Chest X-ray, PA view. Patient: 80 years old, sex M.
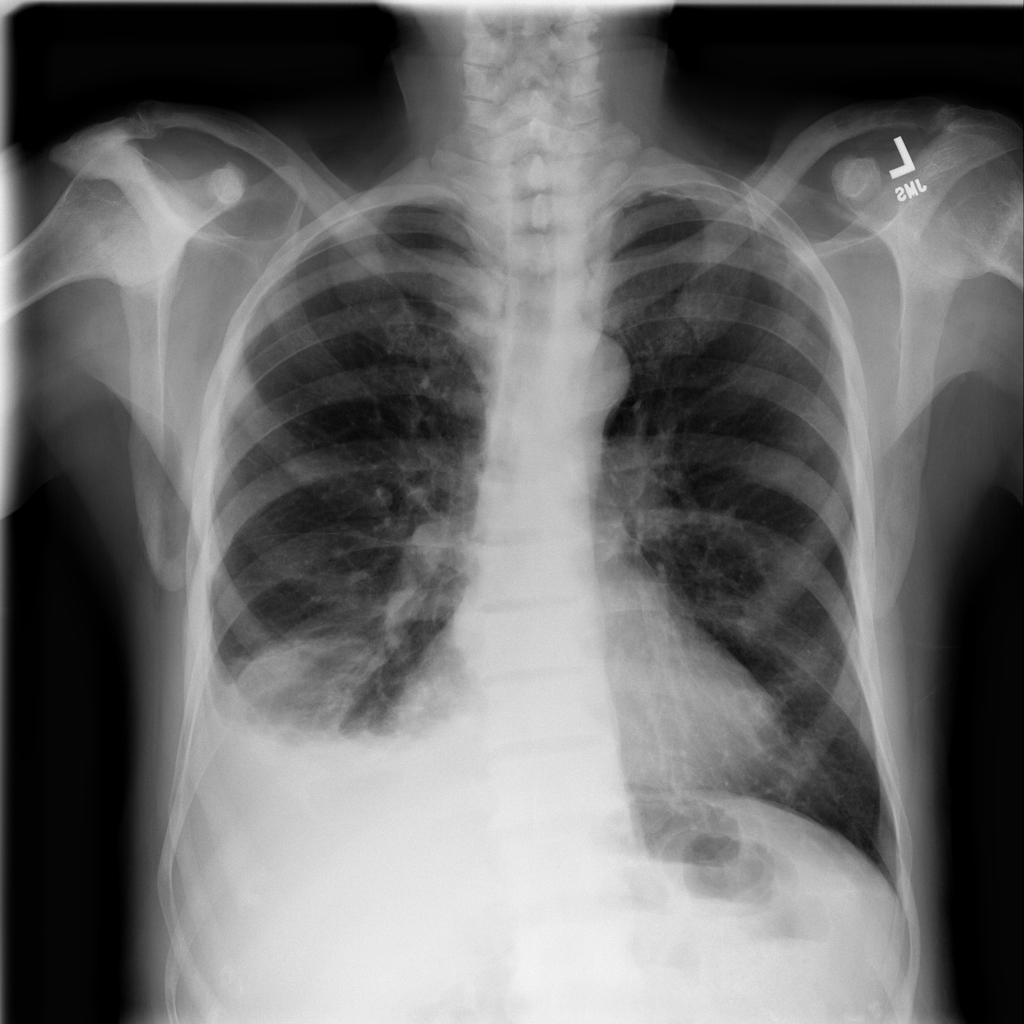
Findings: Atelectasis, Effusion